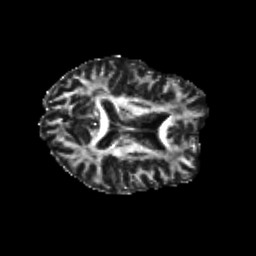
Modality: FA
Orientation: axial
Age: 46
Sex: male
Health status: healthy
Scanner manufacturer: siemens
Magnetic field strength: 3 T
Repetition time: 10.8 s
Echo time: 0.082 s